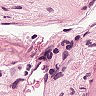
Metastatic tissue present: no